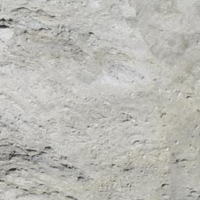
EUNIS habitat code: 48
Species observed at this site:
Phoenicurus ochruros
Montifringilla nivalis
Prunella collaris
Aquila chrysaetos
Lagopus muta